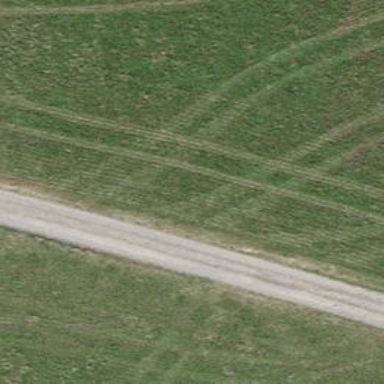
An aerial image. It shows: Gravel track with grade2 tracktype.